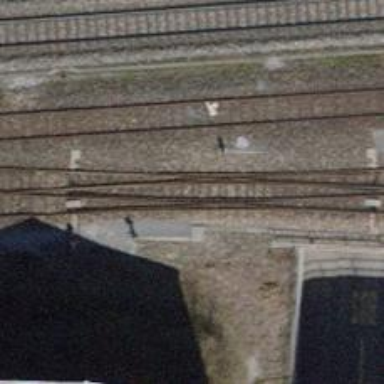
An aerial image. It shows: Railway switch.